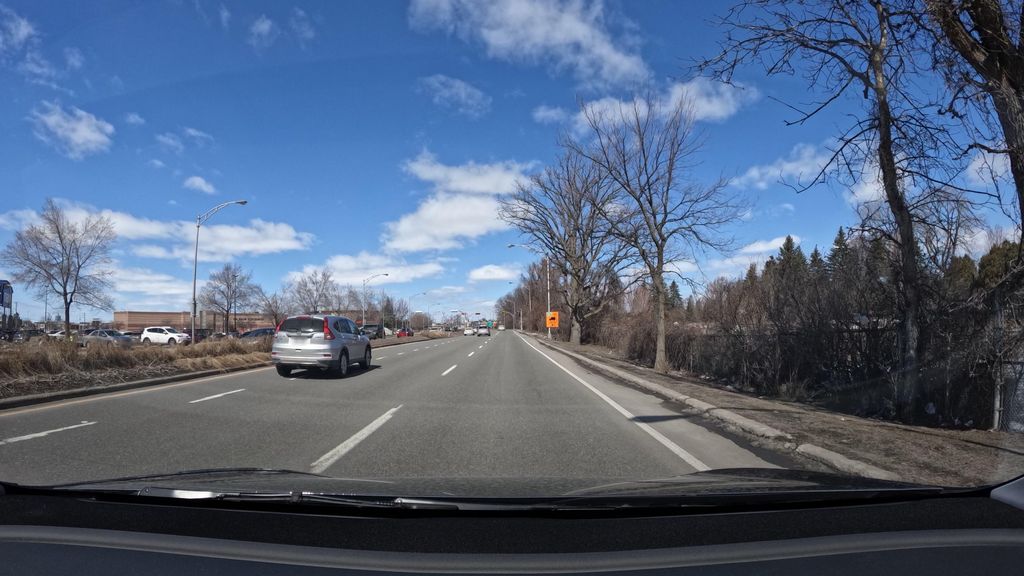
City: montreal